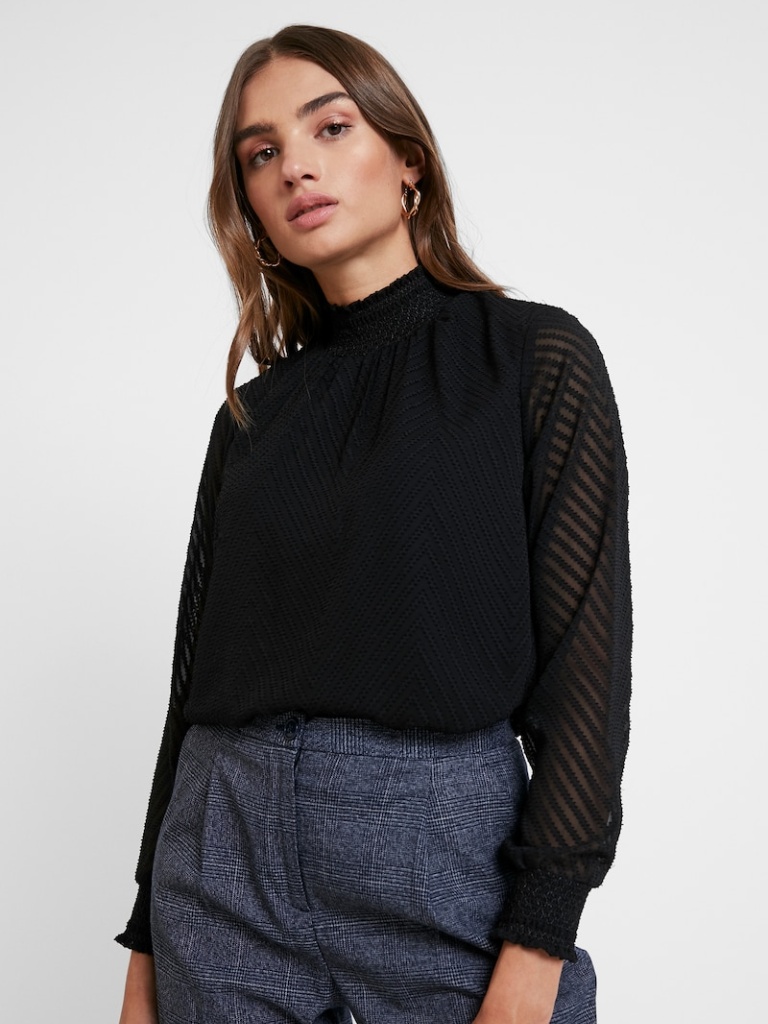
lace relaxed a long-sleeved with the sleeves down hip length Fully Tucked in turtleneck blouse